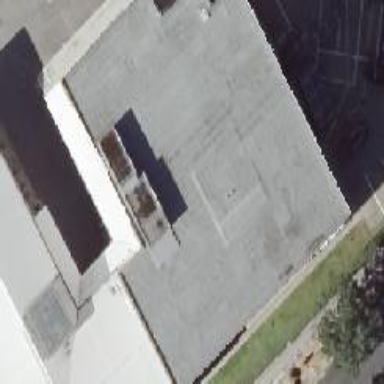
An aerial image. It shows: Building with dark grey roof.